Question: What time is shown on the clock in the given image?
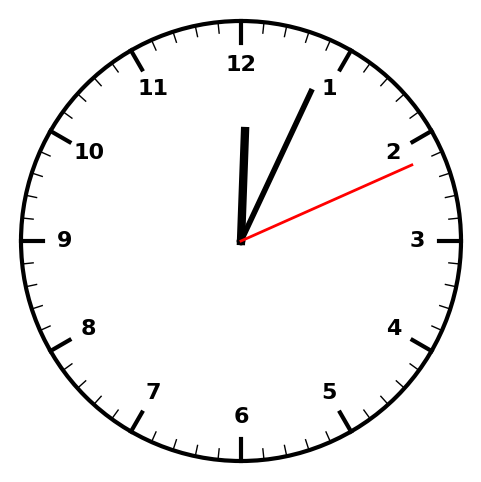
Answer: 12:04:11